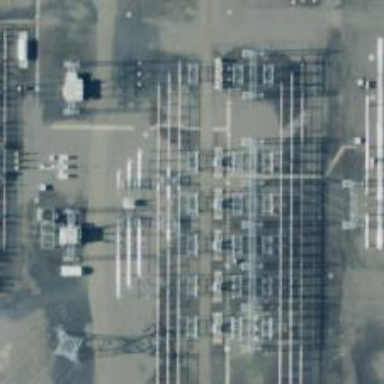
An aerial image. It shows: Outdoor power switch.